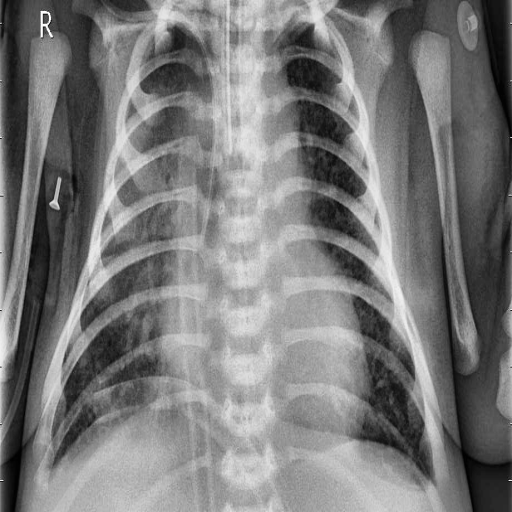
Finding: PNEUMONIA